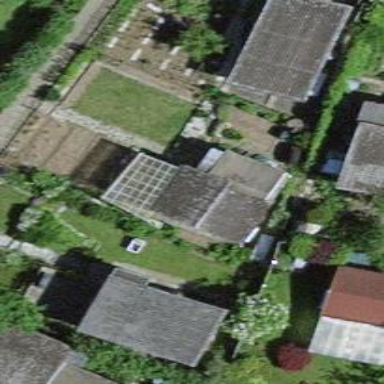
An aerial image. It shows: Allotment house.